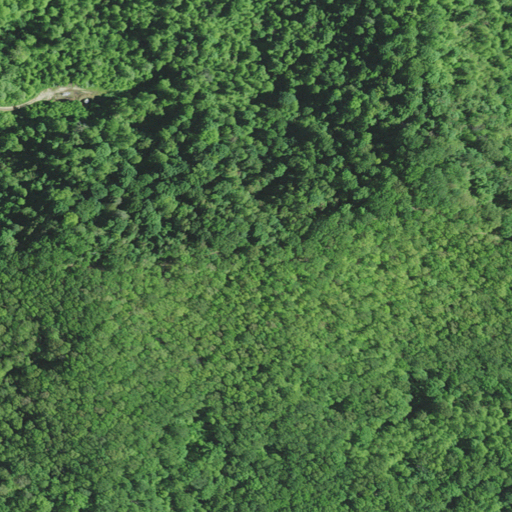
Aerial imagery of ridge(s) in Kentucky named Barn Ridge containing deciduous forest, mixed forest, and evergreen forest